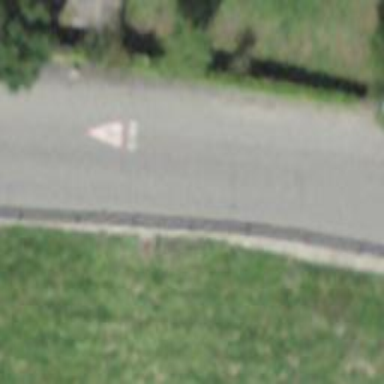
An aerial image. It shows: Paved tertiary road.